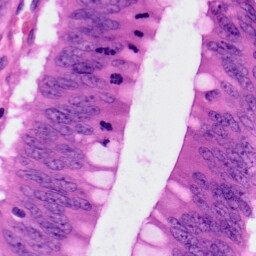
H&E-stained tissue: Colon